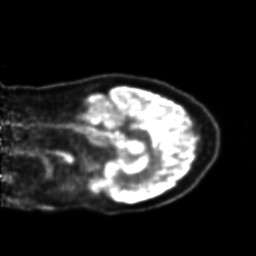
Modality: PET
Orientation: sagittal
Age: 13
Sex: female
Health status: ill